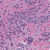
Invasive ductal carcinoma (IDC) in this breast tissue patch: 1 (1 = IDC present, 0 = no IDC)